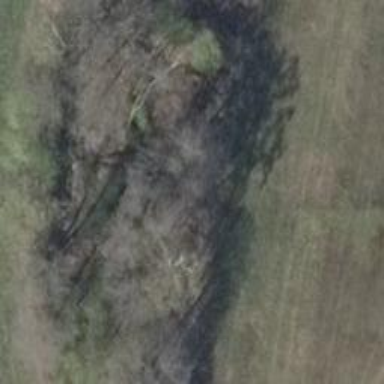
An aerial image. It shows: Row of deciduous broadleaved trees.